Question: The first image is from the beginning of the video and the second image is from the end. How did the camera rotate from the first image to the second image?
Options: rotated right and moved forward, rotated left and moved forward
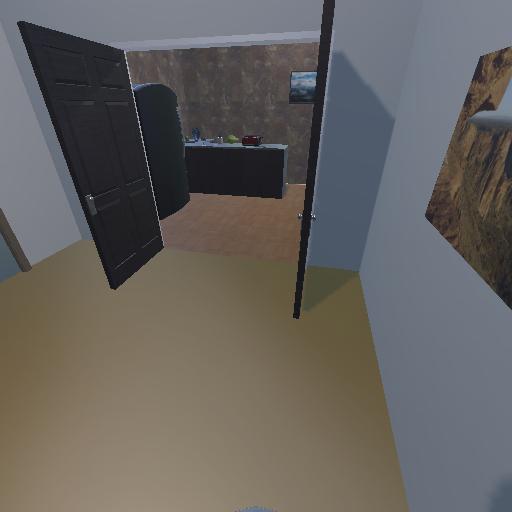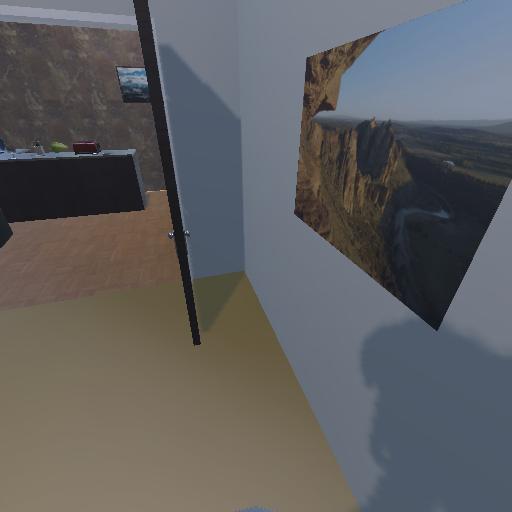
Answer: rotated right and moved forward